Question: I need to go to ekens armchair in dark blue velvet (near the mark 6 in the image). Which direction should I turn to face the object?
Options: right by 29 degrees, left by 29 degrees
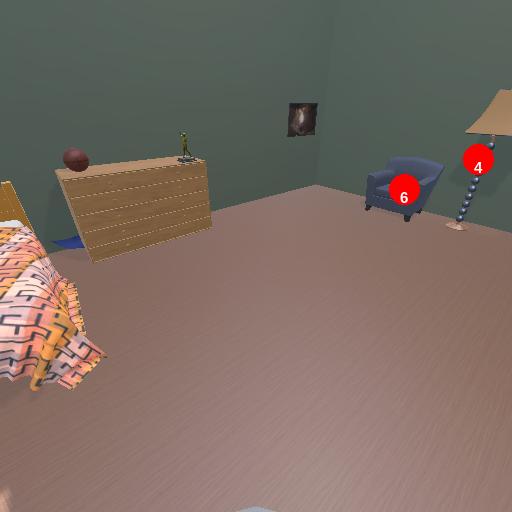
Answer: right by 29 degrees